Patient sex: M
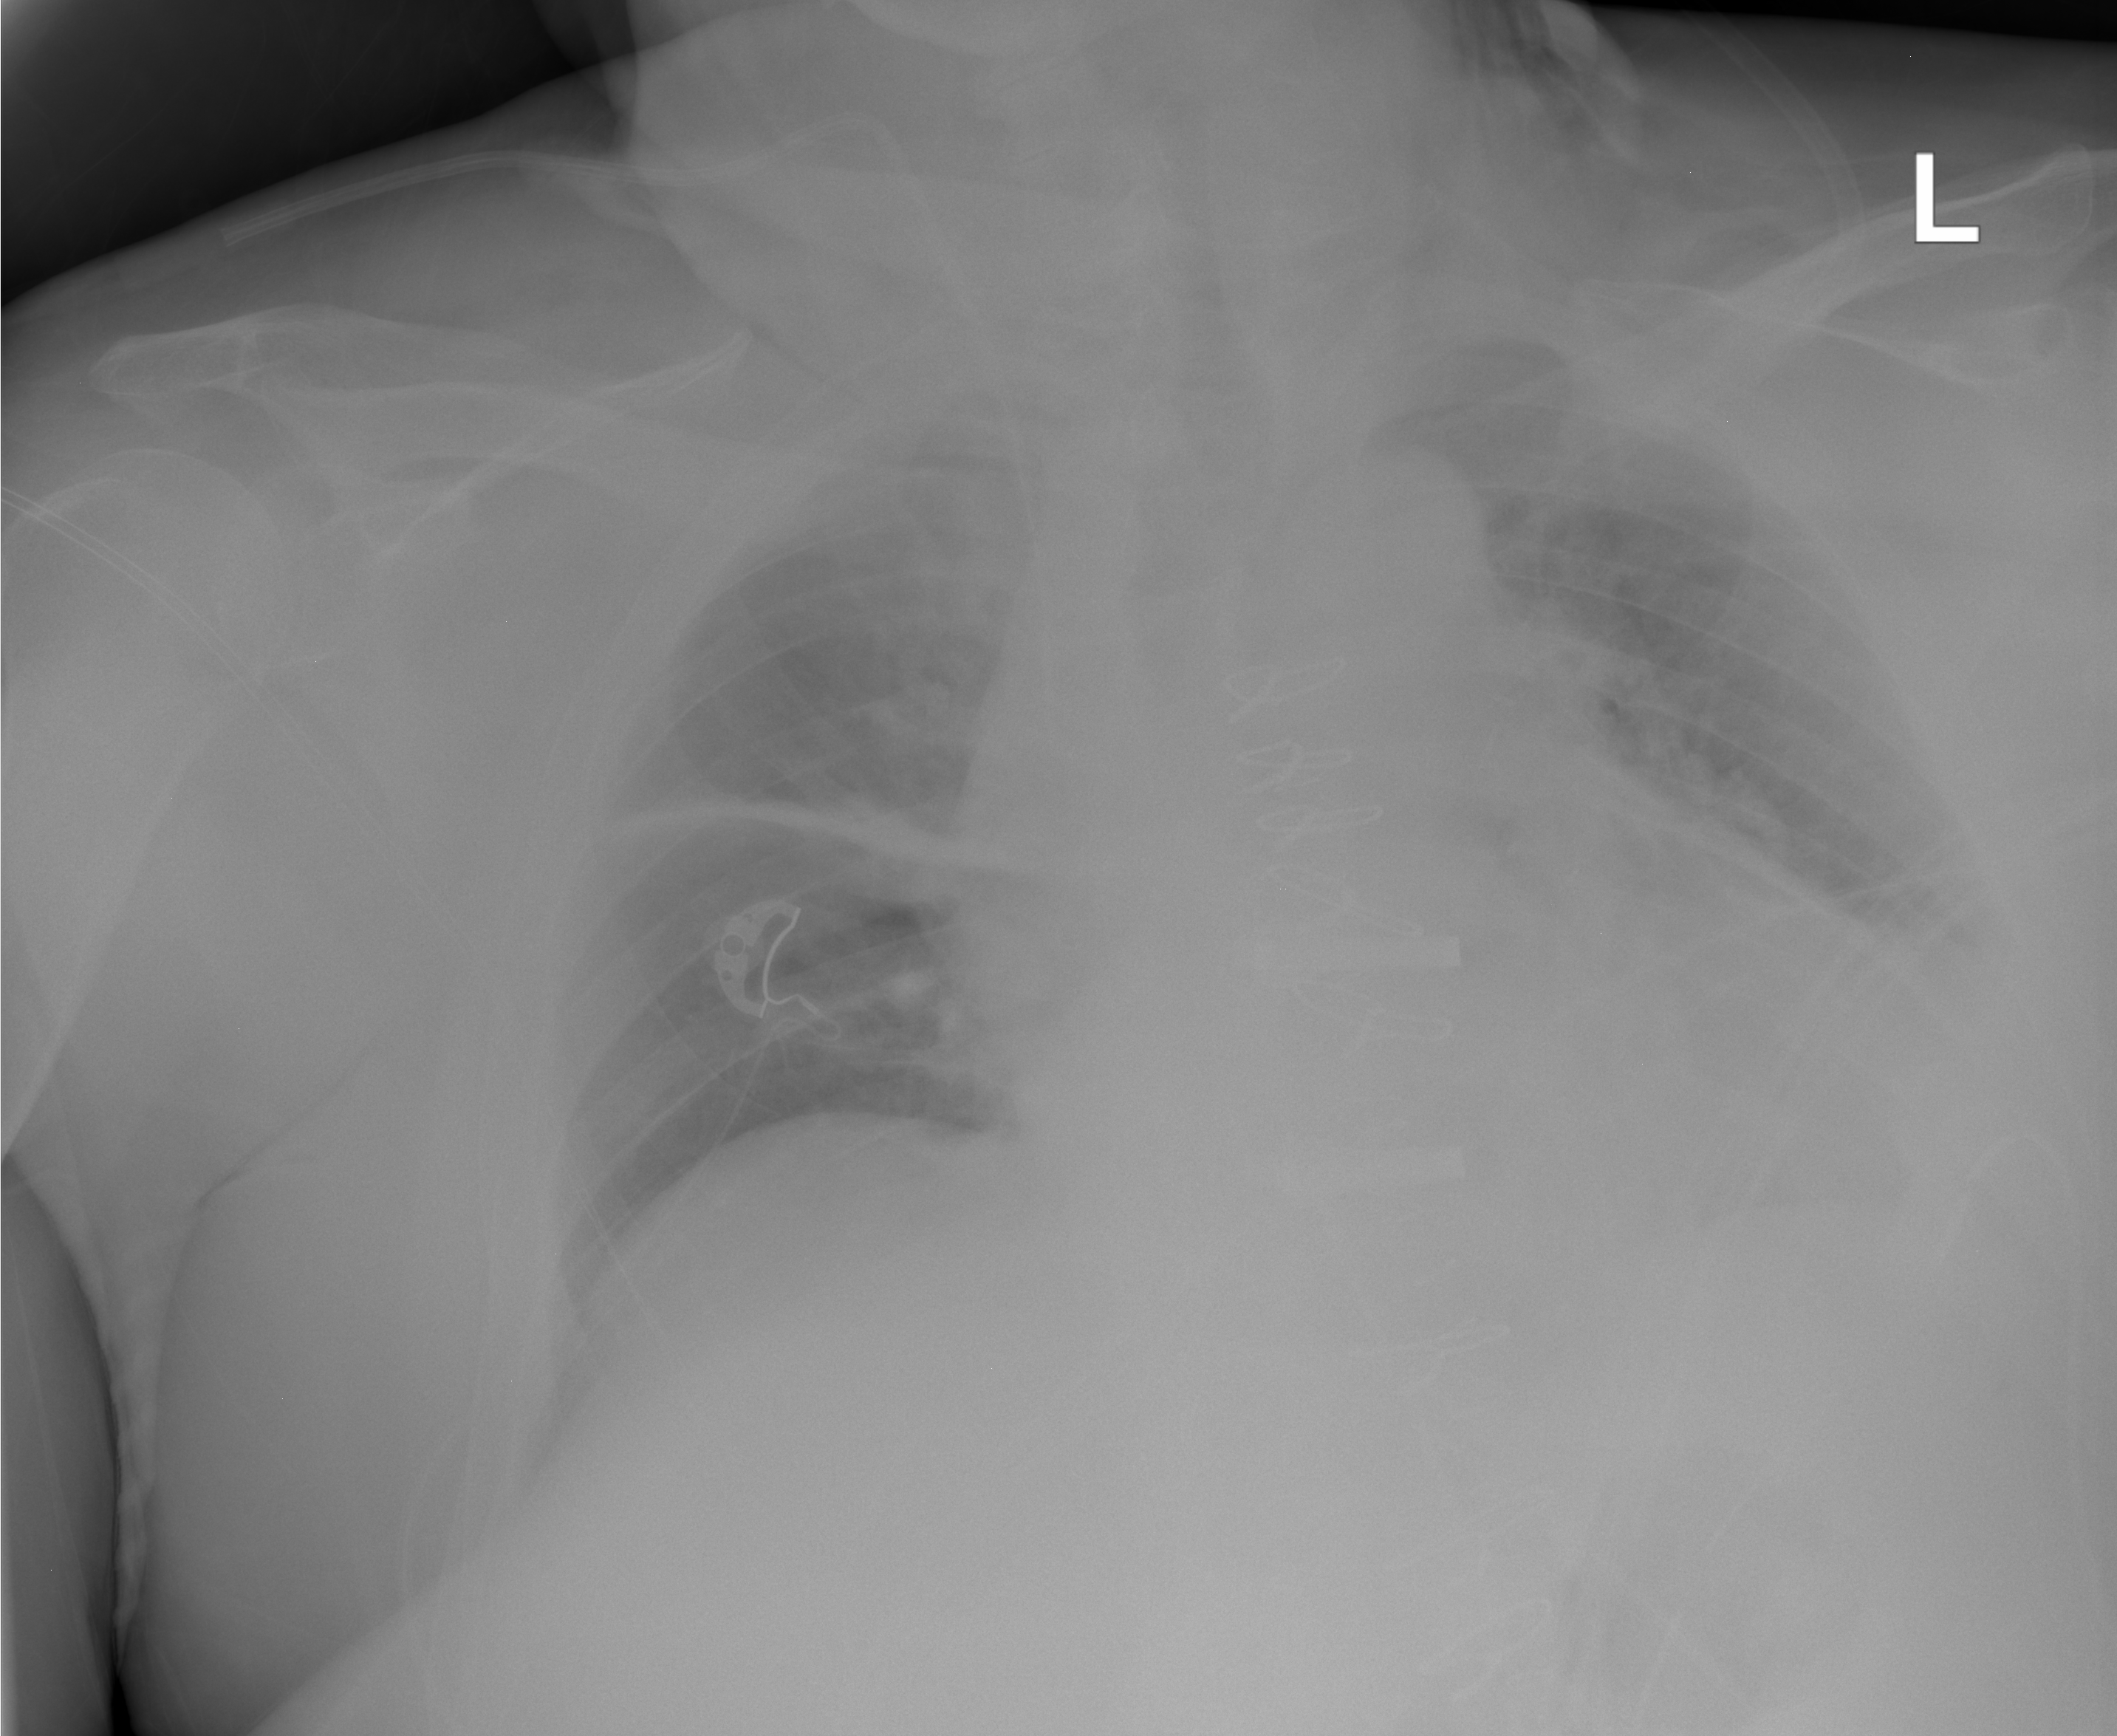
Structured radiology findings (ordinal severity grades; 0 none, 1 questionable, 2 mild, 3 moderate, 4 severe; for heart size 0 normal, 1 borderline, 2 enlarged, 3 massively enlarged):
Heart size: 2
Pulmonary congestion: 2
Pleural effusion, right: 0
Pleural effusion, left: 0
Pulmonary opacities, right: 0
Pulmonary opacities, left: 0
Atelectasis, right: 2
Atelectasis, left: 0